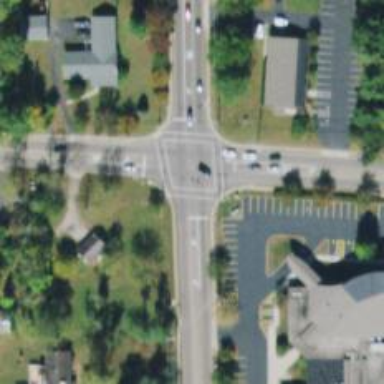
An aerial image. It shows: Marked road crossing.